Question: I'm trying to take a screenshot of the current active window in PyQt5. I know the generic method to take an screenshot of any window is 'QScreen::grabWindow(winID)', for which 'winID' is an <URL>. Since I'm running X and KDE, I plan to eventual use CTypes to call Xlib, but for now, I simply execute "xdotool getactivewindow" to obtain the windowID in a shell.
For a minimum exmaple, I created a QMainWindow with a QTimer. When the timer is fired, I identify the active window ID by executing "xdotool getactivewindow", get its return value, call grabWindow() to capture the active window, and display the screetshot in a QLabel. On startup, I also set my window a fixed 500x500 size for observation, and activate 'Qt.WindowStaysOnTopHint' flag, so that my window is still visible when it's not in focus. To put them together, the implementation is the following code.
'''
from PyQt5 import QtCore, QtGui, QtWidgets
import subprocess
class ScreenCapture(QtWidgets.QMainWindow):
def __init__(self):
super().__init__()
self.setWindowFlags(self.windowFlags() | QtCore.Qt.WindowStaysOnTopHint)
self.setFixedHeight(500)
self.setFixedWidth(500)
self.label = QtWidgets.QLabel(self)
self.timer = QtCore.QTimer(self)
self.timer.setInterval(500)
self.timer.timeout.connect(self.timer_handler)
self.timer.start()
self.screen = QtWidgets.QApplication.primaryScreen()
@QtCore.pyqtSlot()
def timer_handler(self):
window = int(subprocess.check_output(["xdotool", "getactivewindow"]).decode("ascii"))
self.screenshot = self.screen.grabWindow(window)
self.label.setPixmap(self.screenshot)
self.label.setFixedSize(self.screenshot.size())
if __name__ == '__main__':
app = QtWidgets.QApplication([])
window = ScreenCapture()
window.show()
app.exec()
'''
To test the implementation, I started the script and clicked another window. It appears to work without problems if there is no overlap between my application window and the active window. See the following screenshot, when Firefox (right) is selected, my application is able to capture the active window of Firefox and display it in the QLabel.
<URL>
However, the screenshot doesn't work as expected if there is an overlap between the application window and the active window. The window of the application itself will be captured, and creates a positive feedback.
If there is an overlap between the application window and the active window. The window of the application itself will be captured, and creates a positive feedback.

I've already disabled the 3D composite in KDE's settings, but the problem remains. The examples above are taken with all composite effects disabled.
# Question
1. Why isn't this implementation working correctly when the application window and the active window are overlapped? I suspect it's an issue caused by some forms of unwanted interaction between graphics systems (Qt toolkit, window manager, X, etc), but I'm not sure.
2. Is it even possible solve this problem? (Note: I know I can hide() before the screenshot and show() it again, but it doesn't really solve this problem, which is taking a screenshot even if an overlap exists.)
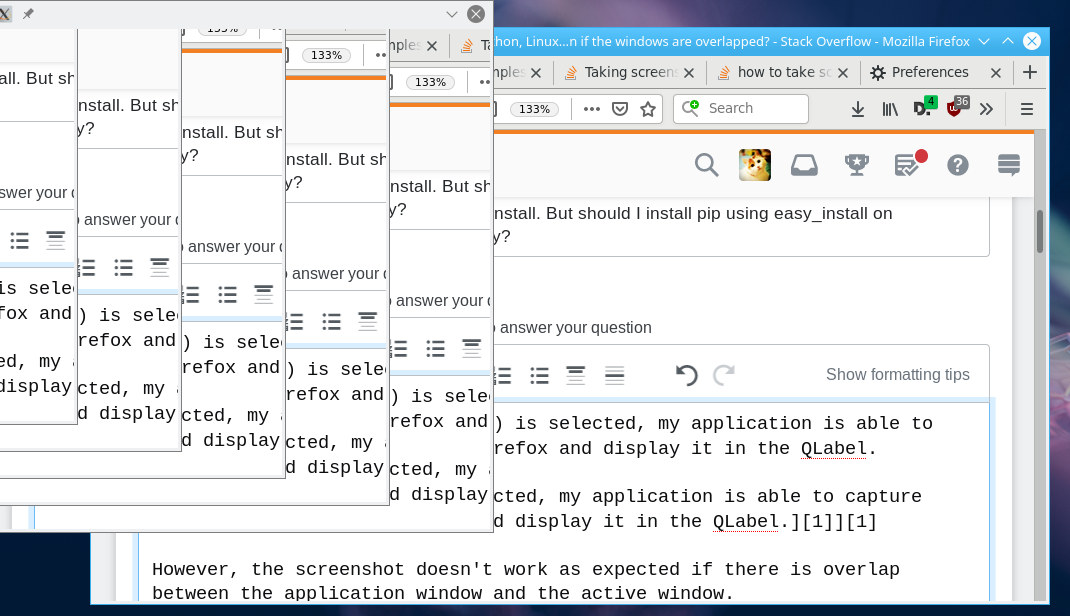
Answer: As pointed out by @eyllanesc, it appears that it is not possible to do it in Qt, at least not with 'QScreen::grabWindow', because 'grabWindow()' doesn't actually grab the window itself, but merely the area occupied by the window. <URL> contains the following warning.
> The grabWindow() function grabs pixels from the screen, not from the window, i.e. if there is another window partially or entirely over the one you grab, you get pixels from the overlying window, too. The mouse cursor is generally not grabbed.
The conclusion is that it's impossible do to it in pure Qt. It's only possible to implement such a functionality by writing a low-level X program. Since the question asks for a solution "in Qt", any answer that potentially involves deeper, low-level X solutions are out-of-scope. This question can be marked as resolved.
The lesson to learn here: check the documentation before using a function or method.
---
Update: I managed to solve the problem by reading the window directly from X via Xlib. Somewhat ironically, my solution uses GTK to grab the window and sends its result to Qt... Anyway, you can write the same program with Xlib directly if you don't want to use GTK, but I used GTK since the Xlib-related functions in GDK is pretty convenient to demonstrate the basic concept.
To get a screenshot, we first convert our window ID to an 'GdkWindow' suitable for use within GDK, and we call 'Gdk.pixbuf_get_from_window()' to grab the window and store it in a 'gdk_pixbuf'. Finally, we call 'save_to_bufferv()' to convert the raw pixbuf to a suitable image format and store it in a buffer. At this point, the image in the buffer is suitable to use in any program, including Qt.
The documentation contains the following warning:
> If the window is off the screen, then there is no image data in the obscured/offscreen regions to be placed in the pixbuf. The contents of portions of the pixbuf corresponding to the offscreen region are undefined.If the window you're obtaining data from is partially obscured by other windows, then the contents of the pixbuf areas corresponding to the obscured regions are undefined.If the window is not mapped (typically because it's iconified/minimized or not on the current workspace), then NULL will be returned.If memory can't be allocated for the return value, NULL will be returned instead.
It also has some remarks about compositing,
> 'gdk_display_supports_composite' has been deprecated since version 3.16 and should not be used in newly-written code.Compositing is an outdated technology that only ever worked on X11.
So basically, it's only possible to grab a partially obscured window under X11 (not possible in Wayland!), with a compositing window manager. I tested it without compositing, and found the window is blacked-out when compositing is disabled. But when composition is enabled, it seems to work without problem. It may or may not work for your application. But I think if you are using compositing under X11, it probably will work.
'''
from PyQt5 import QtCore, QtGui, QtWidgets
import subprocess
class ScreenCapture(QtWidgets.QMainWindow):
def __init__(self):
super().__init__()
self.setWindowFlags(self.windowFlags() | QtCore.Qt.WindowStaysOnTopHint)
self.setFixedHeight(500)
self.setFixedWidth(500)
self.label = QtWidgets.QLabel(self)
self.screen = QtWidgets.QApplication.primaryScreen()
self.timer = QtCore.QTimer(self)
self.timer.setInterval(500)
self.timer.timeout.connect(self.timer_handler)
self.timer.start()
@staticmethod
def grab_screenshot():
from gi.repository import Gdk, GdkX11
window_id = int(subprocess.check_output(["xdotool", "getactivewindow"]).decode("ascii"))
display = GdkX11.X11Display.get_default()
window = GdkX11.X11Window.foreign_new_for_display(display, window_id)
x, y, width, height = window.get_geometry()
pb = Gdk.pixbuf_get_from_window(window, 0, 0, width, height)
if pb:
buf = pb.save_to_bufferv("bmp", (), ())
return buf[1]
else:
return
@QtCore.pyqtSlot()
def timer_handler(self):
screenshot = self.grab_screenshot()
self.pixmap = QtGui.QPixmap()
if not self.pixmap:
return
self.pixmap.loadFromData(screenshot)
self.label.setPixmap(self.pixmap)
self.label.setFixedSize(self.pixmap.size())
if __name__ == '__main__':
app = QtWidgets.QApplication([])
window = ScreenCapture()
window.show()
app.exec()
'''
Now it captures an active window perfectly, even if there are overlapping windows on top of it.
<URL>